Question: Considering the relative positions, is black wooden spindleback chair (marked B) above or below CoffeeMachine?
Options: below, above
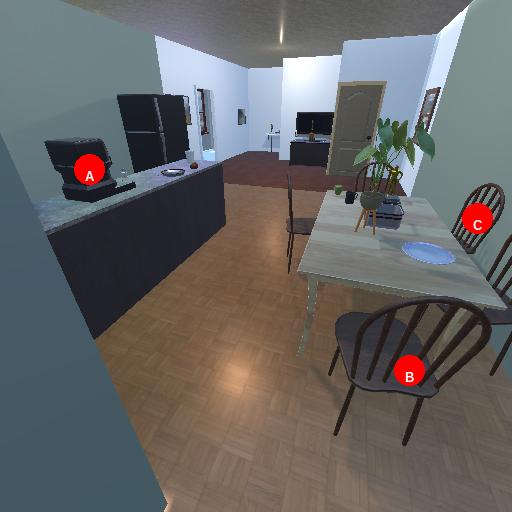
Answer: below